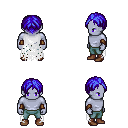
a pixel art fantasy rpg character, male body template, dark elf, purple skin, white tattered cape, teal pants, blue parted hairstyle, cloth bracers, brown shoes, four views (front, back, left, right), 2x2 character sprite sheet, small pixel art, hard edges, no anti-aliasing